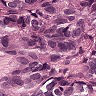
Metastatic tissue present: yes